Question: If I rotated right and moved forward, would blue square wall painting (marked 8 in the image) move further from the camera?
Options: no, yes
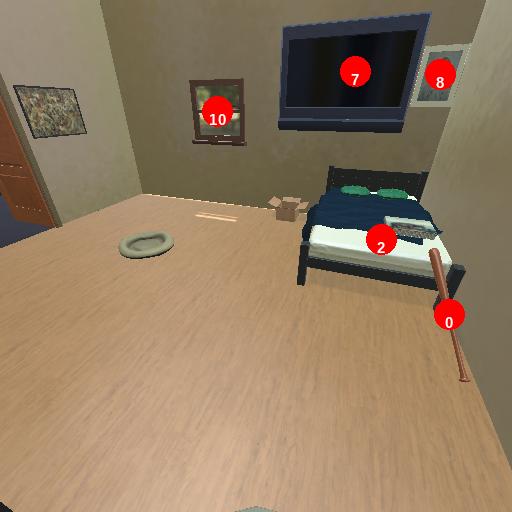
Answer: no